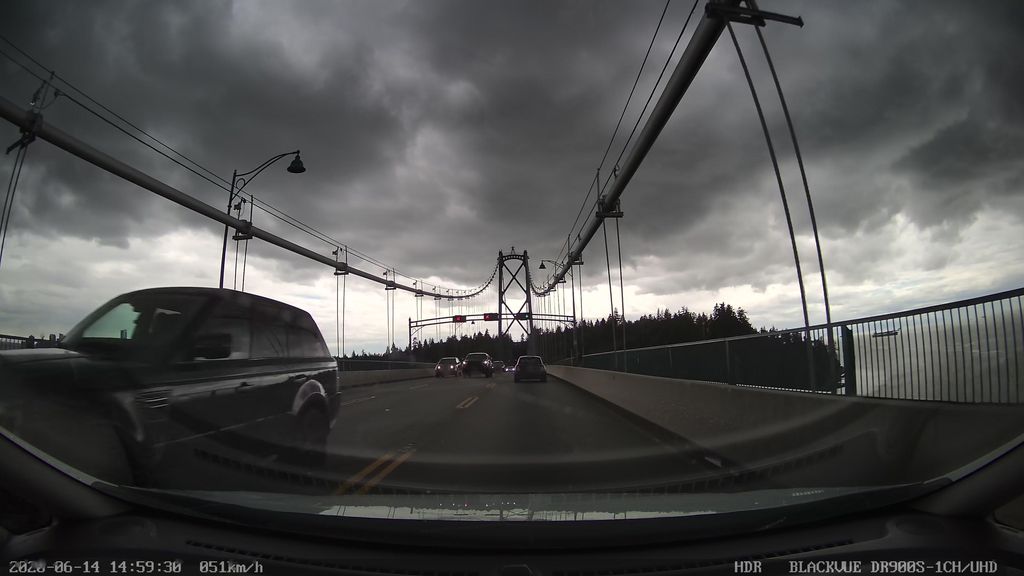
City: vancouver